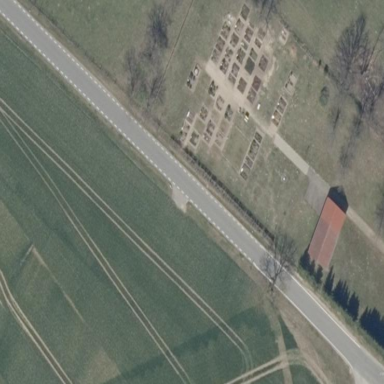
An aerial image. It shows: Cemetery.